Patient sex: F
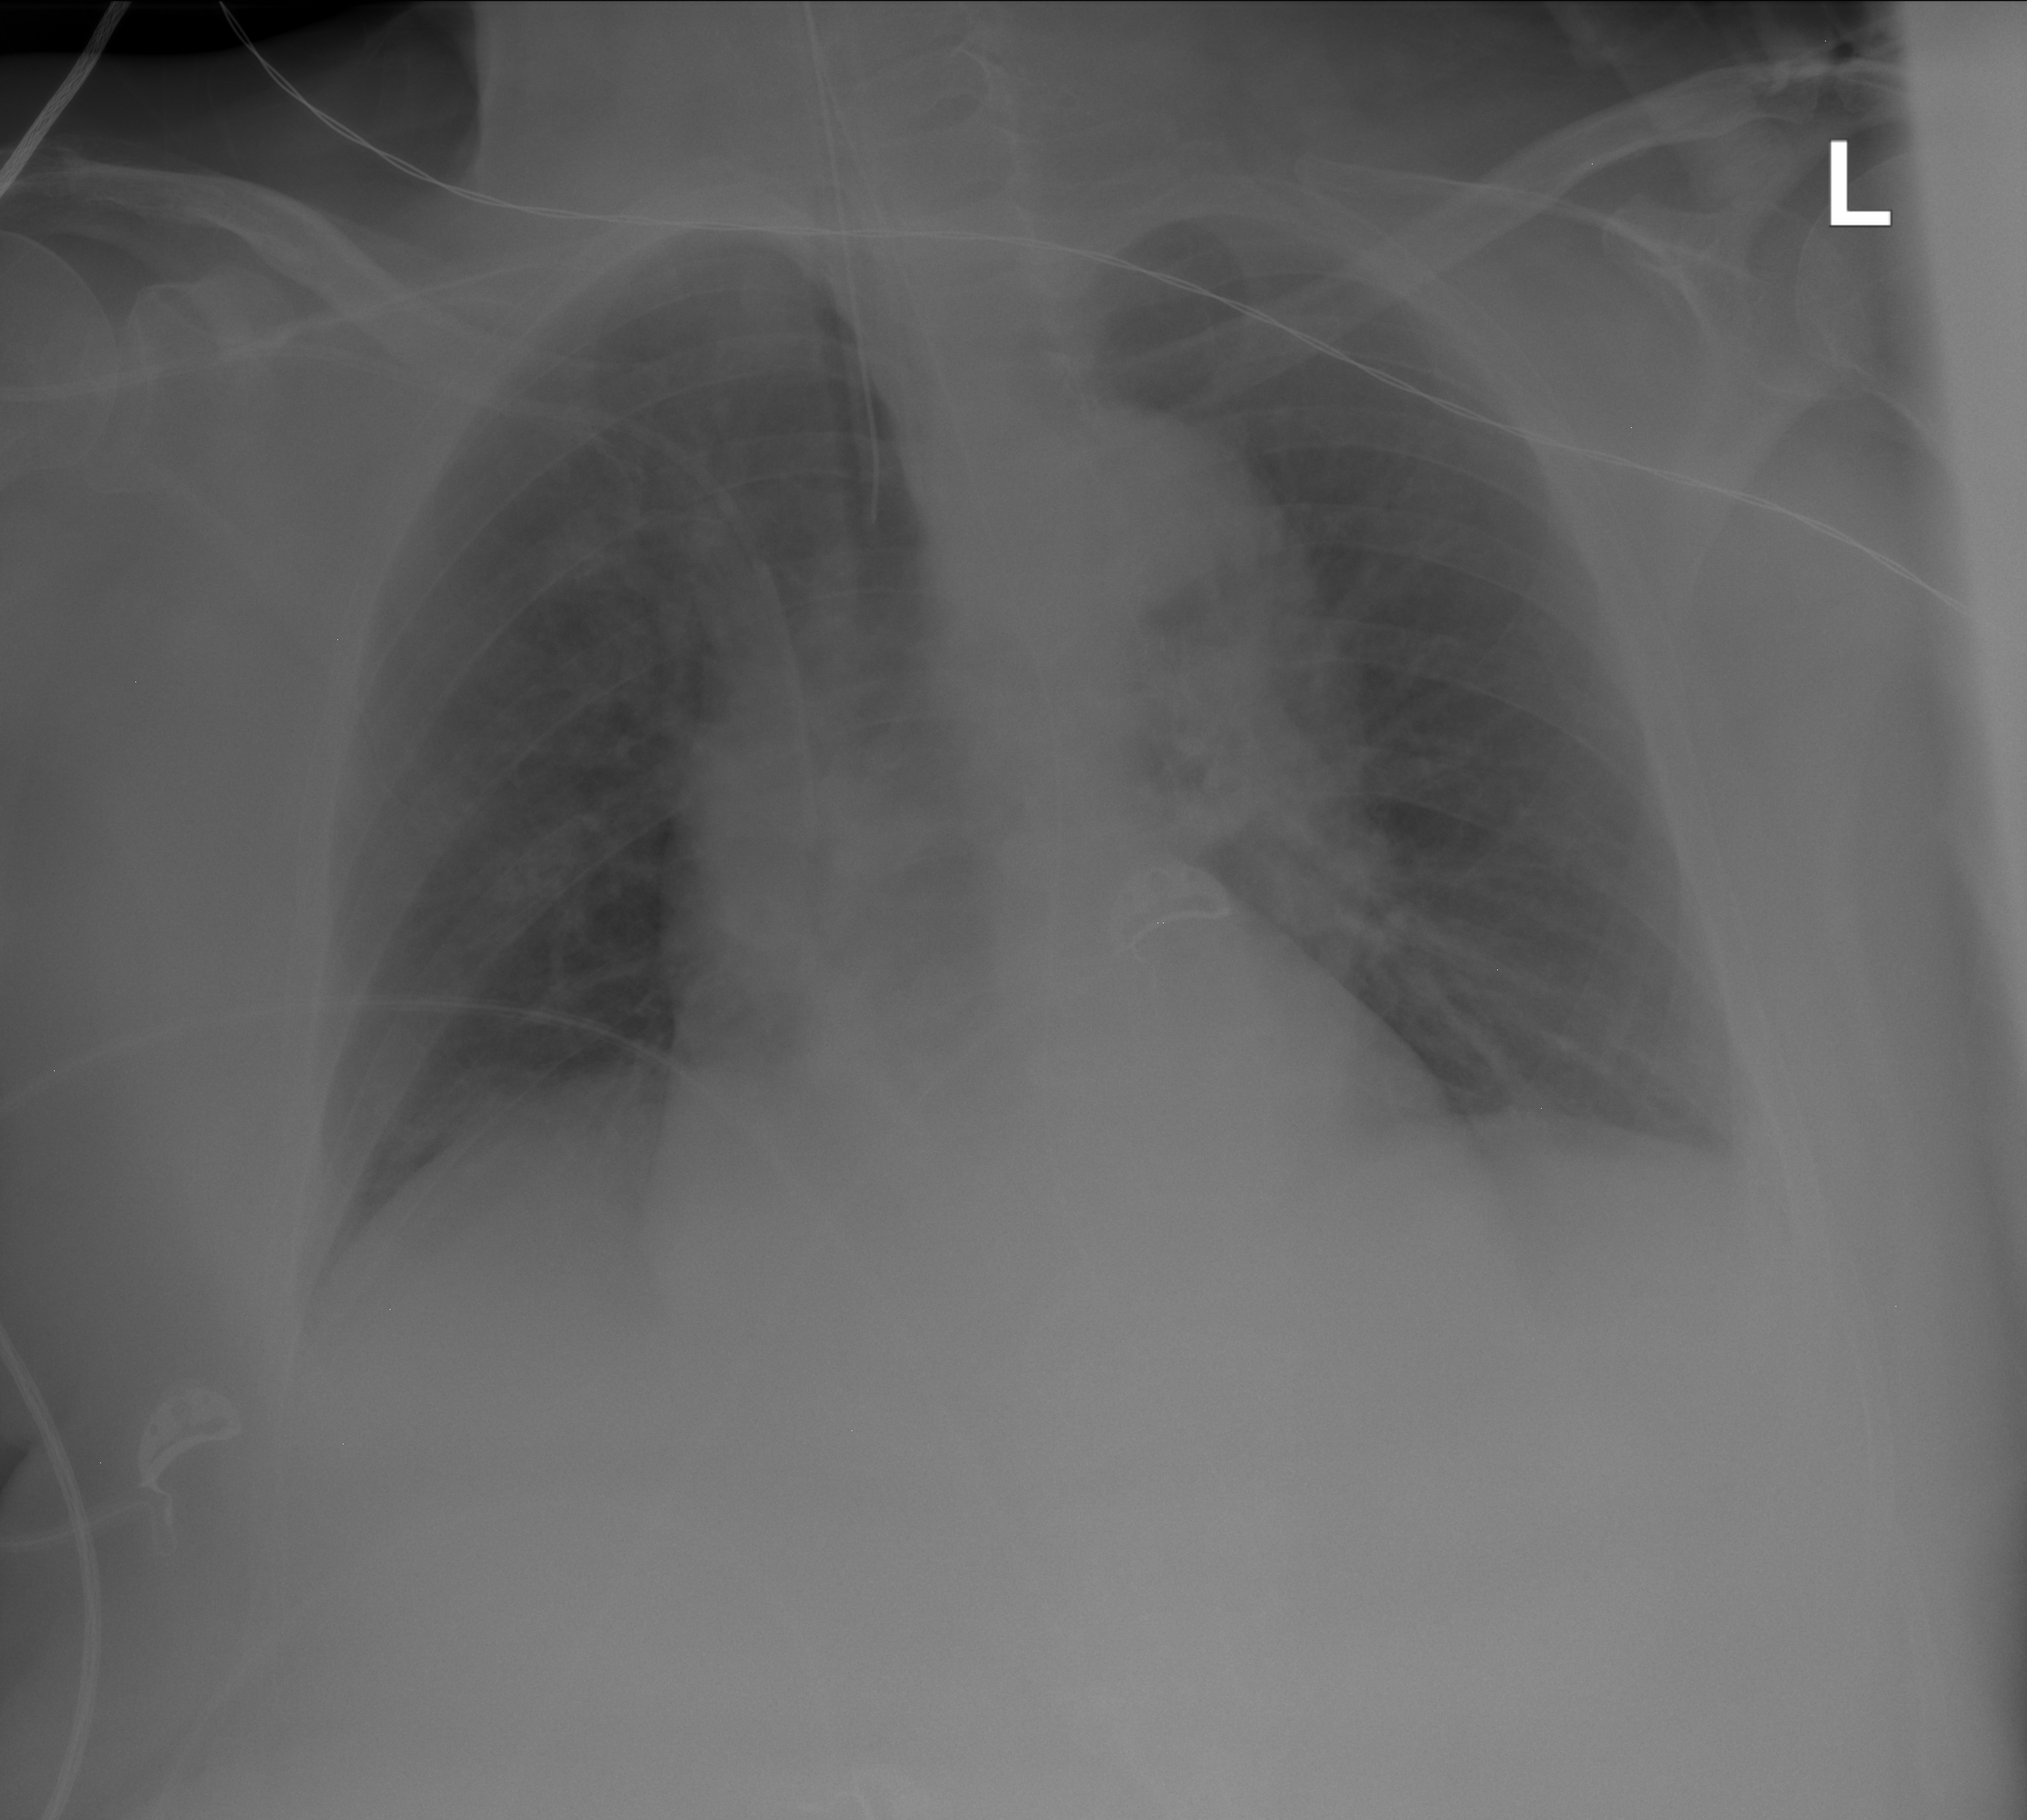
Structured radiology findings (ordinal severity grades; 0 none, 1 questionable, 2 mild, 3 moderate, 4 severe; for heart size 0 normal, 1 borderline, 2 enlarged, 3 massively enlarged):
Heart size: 2
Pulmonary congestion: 0
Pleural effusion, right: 2
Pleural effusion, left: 2
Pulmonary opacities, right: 2
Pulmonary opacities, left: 0
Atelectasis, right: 2
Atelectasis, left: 2